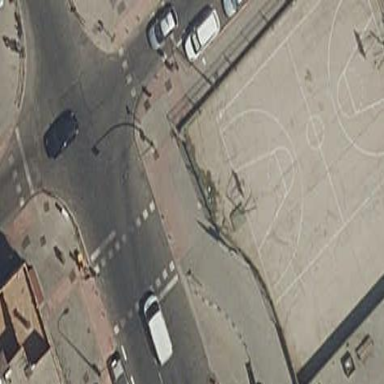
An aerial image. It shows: Basketball court in the leisure land pitch.